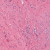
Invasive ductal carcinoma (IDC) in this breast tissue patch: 0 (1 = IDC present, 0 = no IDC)